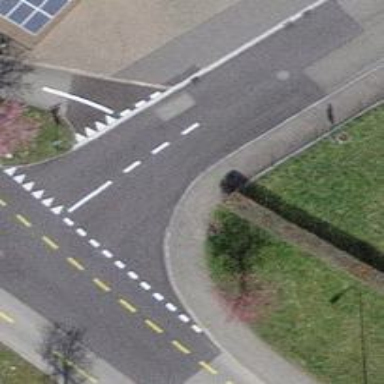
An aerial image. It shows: Unmarked crossing on footway.